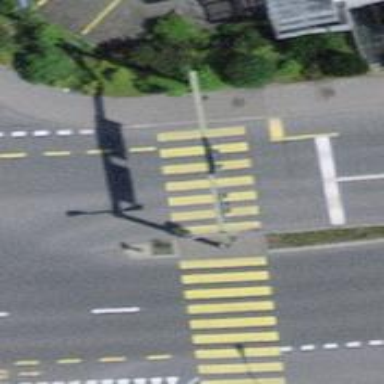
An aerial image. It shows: Footway with zebra crossing.